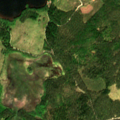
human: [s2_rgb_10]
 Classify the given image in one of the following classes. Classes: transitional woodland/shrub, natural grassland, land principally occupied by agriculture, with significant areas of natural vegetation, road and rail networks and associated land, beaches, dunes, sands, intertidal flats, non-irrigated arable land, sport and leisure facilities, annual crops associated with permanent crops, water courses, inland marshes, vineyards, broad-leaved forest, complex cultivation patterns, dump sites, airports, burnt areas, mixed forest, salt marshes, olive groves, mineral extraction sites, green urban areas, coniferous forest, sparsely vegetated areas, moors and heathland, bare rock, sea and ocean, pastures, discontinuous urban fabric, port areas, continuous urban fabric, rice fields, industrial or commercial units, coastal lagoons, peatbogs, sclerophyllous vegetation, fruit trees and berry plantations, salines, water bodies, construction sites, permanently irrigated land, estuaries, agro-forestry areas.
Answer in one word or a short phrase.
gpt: coniferous forest, mixed forest, water bodies